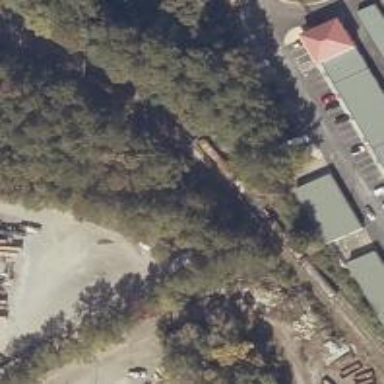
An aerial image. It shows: Disused railway spur service.